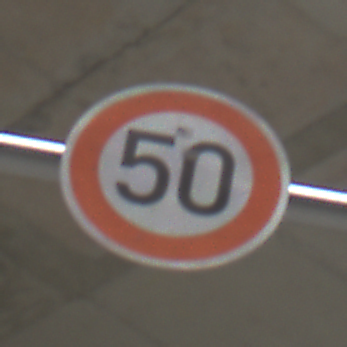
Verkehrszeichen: Geschwindigkeit50
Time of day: Midday
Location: Roofed (Urban)
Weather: Overcast
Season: NotSpecified
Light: Artificial